Question: I'm using the JQuery UI autocomplete plugin (<URL> with JQuery-UI 1.11.1
Due to some server-side changes in the JSON I am using as source, I need to adapt my code.
Here is an example of my JSON:
'''
[{
"name": "Varedo"
}, {
"name": "Varena"
}, {
"name": "Varenna"
}, {
"name": "Varese"
}]
'''
produced by an URL with this style:
[url]/?name=vare
Since the GET variable is different from the default one ("term"), I already adapted my code for the custom request as suggested <URL>:
'''
$(function () {
var cache = {};
$("#searchTextField").autocomplete({
minLength: 3,
source: function (request, response) {
var term = request.term;
if (term in cache) {
response(cache[term]);
return;
}
$.getJSON("[url]", {
name: request.term
}, function (data, status, xhr) {
cache[term] = data;
response(data);
});
}
});
});
'''
However I need to also adapt the code in order to use a custom JSON value (the default is "value" <URL>.
How can I do that?
At the moment this is what I get from the autocomplete:

So I guess I am somehow giving as response JS Objects and not strings.
Thanks in advance.
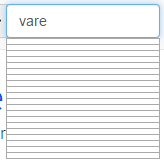
Answer: Currently you're saving the response as it is into your 'cache' object, which is not valid format for jQuery UI autocomplete. You should convert the data into proper format digestable for autocomplete.
Either you should pass an array of strings, or an array of objects having and properties.
Since the response only contains name properties, you can convert it into an array of strings using jQuery <URL> method and save it in 'cache' variable as follows:
'''
$("#searchTextField").autocomplete({
minLength: 3,
source: function (request, response) {
var term = request.term;
if (term in cache) {
response(cache[term]);
return;
}
$.getJSON("[url]", {
name: request.term
}, function (data, status, xhr) {
cache[term] = $.map(data, function (obj) { // returns array of strings
return obj.name
});
// return the new array rather than original response
response(cache[term]);
});
}
});
'''